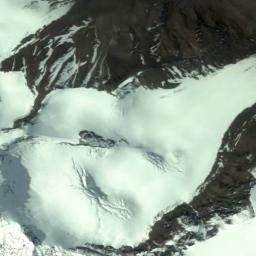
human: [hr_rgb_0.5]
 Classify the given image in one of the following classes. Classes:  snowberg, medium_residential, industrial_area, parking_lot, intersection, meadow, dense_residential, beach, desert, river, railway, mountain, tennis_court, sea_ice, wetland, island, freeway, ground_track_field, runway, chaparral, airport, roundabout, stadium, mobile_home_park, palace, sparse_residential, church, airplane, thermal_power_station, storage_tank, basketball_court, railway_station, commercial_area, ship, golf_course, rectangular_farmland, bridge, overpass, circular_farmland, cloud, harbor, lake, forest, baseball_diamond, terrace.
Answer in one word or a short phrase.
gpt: snowberg